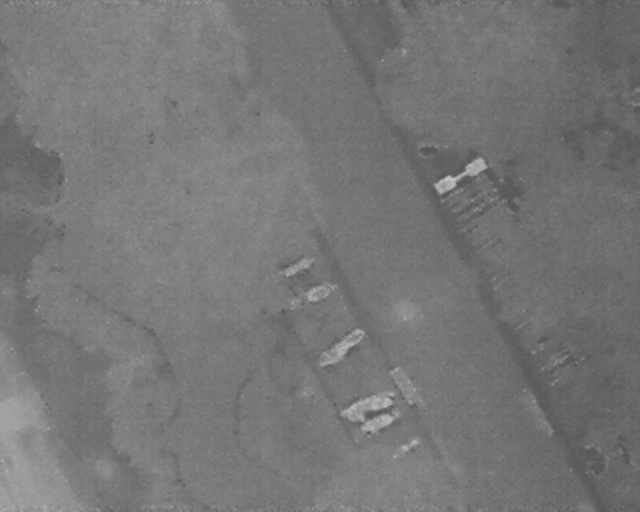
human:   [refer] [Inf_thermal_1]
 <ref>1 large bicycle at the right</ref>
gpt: <box>[[70, 28, 73, 40, 154]]</box>

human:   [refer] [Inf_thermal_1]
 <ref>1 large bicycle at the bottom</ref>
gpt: <box>[[55, 73, 58, 84, 158]]</box>